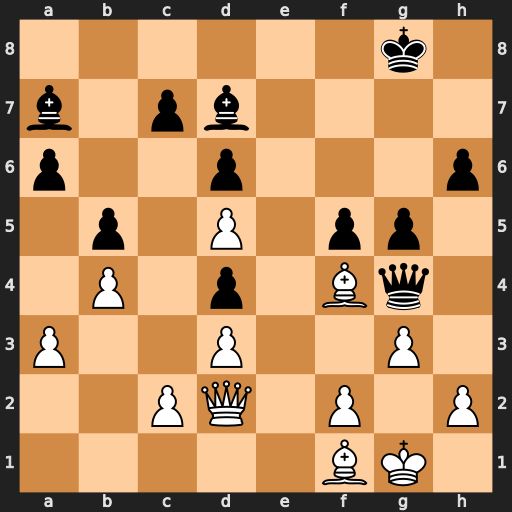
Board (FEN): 6k1/b1pb4/p2p3p/1p1P1pp1/1P1p1Bq1/P2P2P1/2PQ1P1P/5BK1
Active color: w
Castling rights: -
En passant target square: -
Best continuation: Be2 gxf4 Bxg4